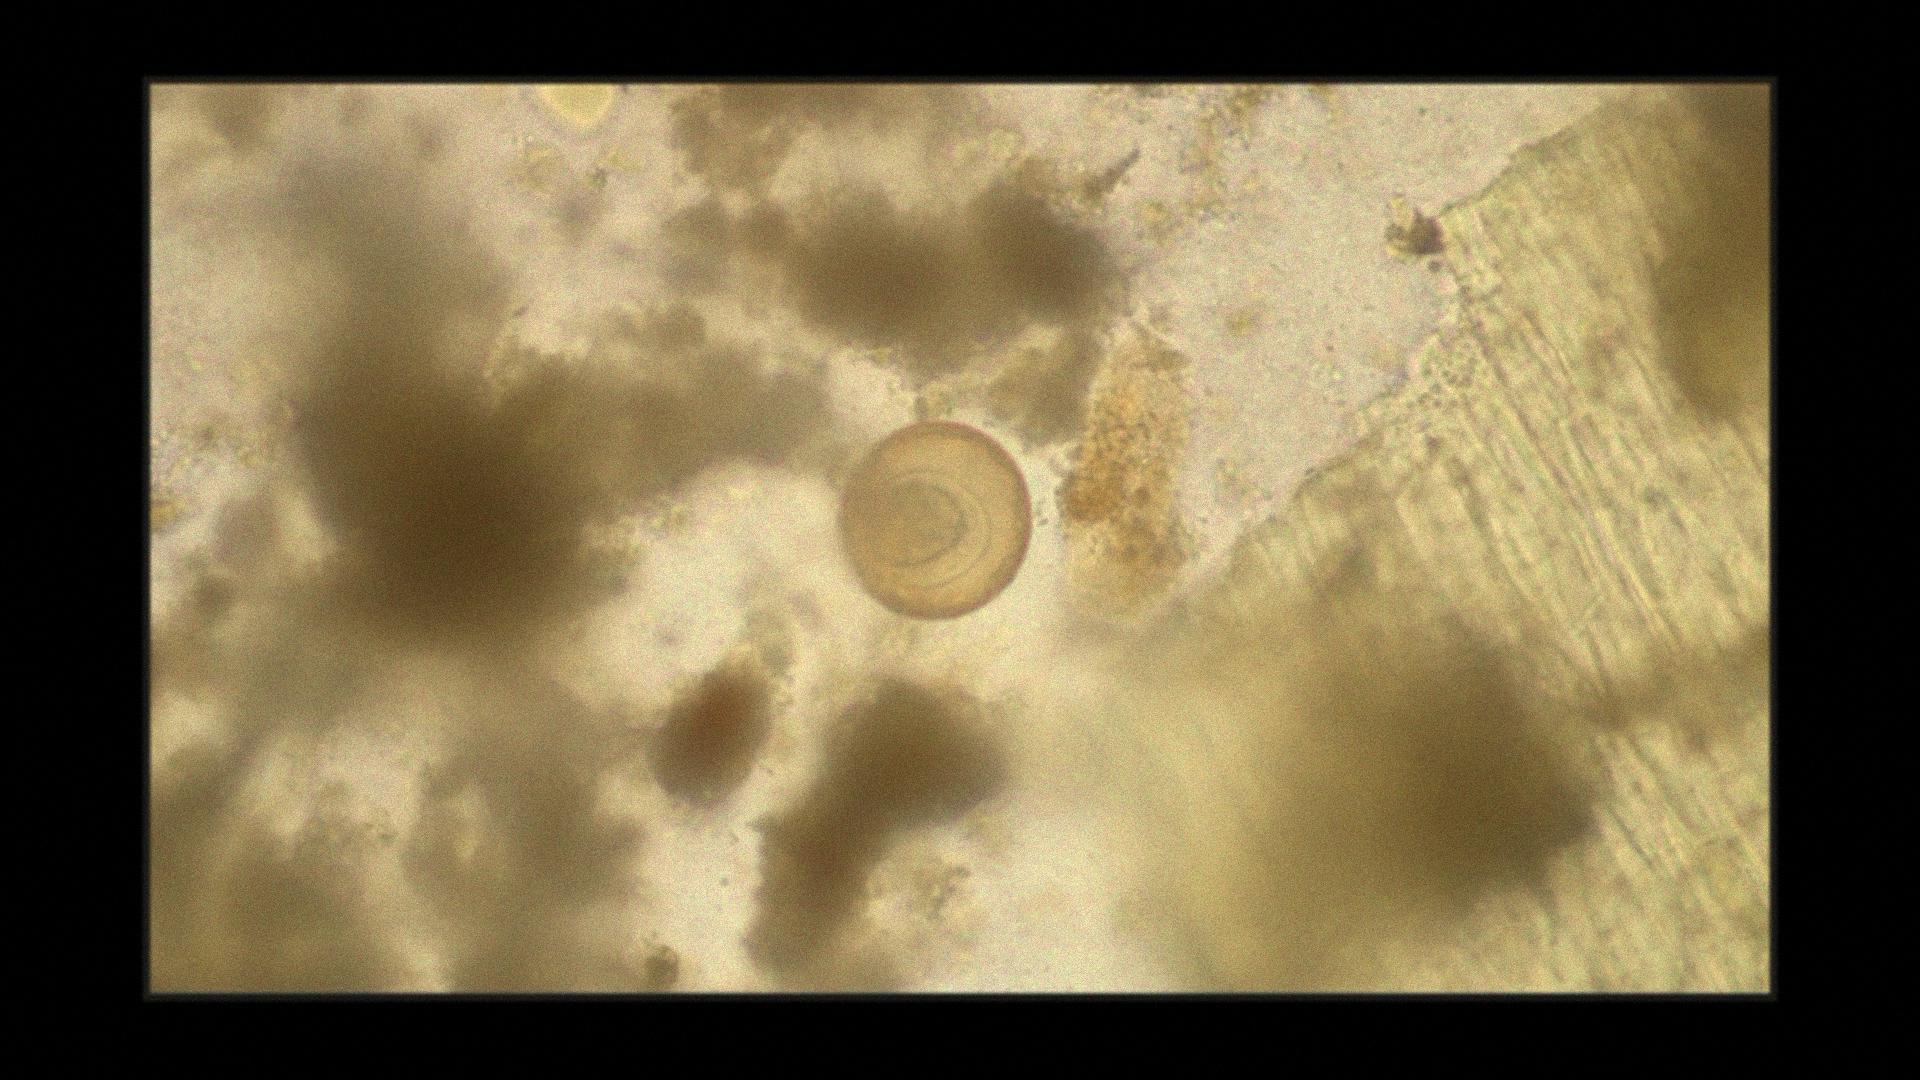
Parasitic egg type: Hymenolepis diminuta